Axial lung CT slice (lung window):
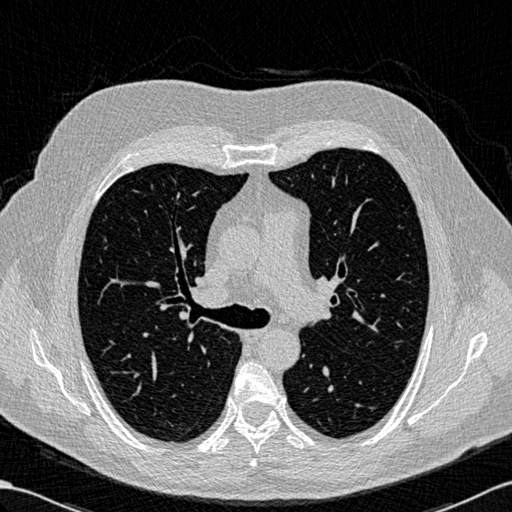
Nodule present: no